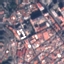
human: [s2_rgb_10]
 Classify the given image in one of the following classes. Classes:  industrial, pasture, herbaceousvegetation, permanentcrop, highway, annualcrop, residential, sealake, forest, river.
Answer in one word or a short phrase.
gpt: Residential